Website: home-depot
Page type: customer-info-address
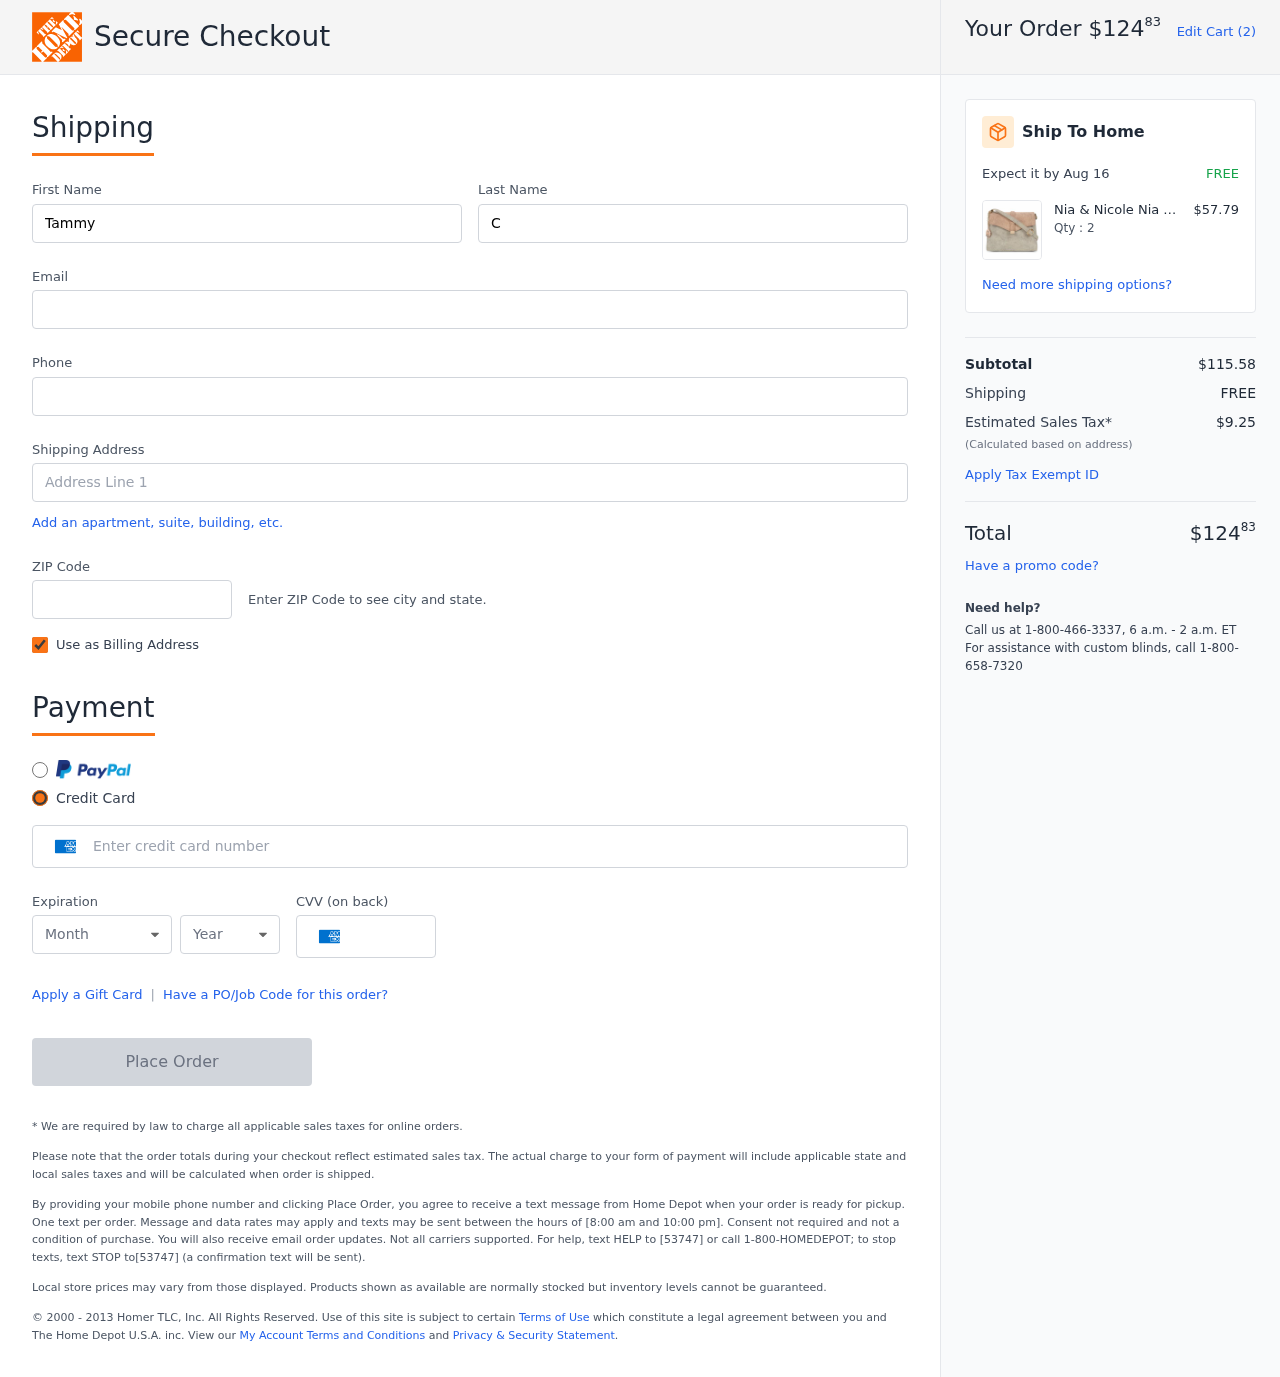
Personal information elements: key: PII_CARD_CVV
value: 6040
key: PII_CARD_EXPIRY_MONTH
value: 10
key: PII_CARD_EXPIRY_YEAR
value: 29
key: PII_CARD_NUMBER
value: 3441 7617 8078 369
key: PII_EMAIL
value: tammy.chavez@gmail.com
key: PII_FIRSTNAME
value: Tammy
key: PII_LASTNAME
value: Chavez
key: PII_PHONE
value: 9866584086
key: PII_POSTCODE
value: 01577
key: PII_STREET
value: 32697 Justin Wells
Product elements: key: PRODUCT1_BRAND
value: Nia & Nicole
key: PRODUCT1_NAME
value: Nia & Nicole Women's Sling Bag (Ivory, Peach)
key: PRODUCT1_NAME
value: Nia & Nicole Women's...
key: PRODUCT1_PRICE
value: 57.79
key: PRODUCT1_QUANTITY
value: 2
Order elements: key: ORDER_TOTAL
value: $12483
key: ORDER_NUM_ITEMS
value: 2
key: ORDER_DELIVERY_DATE
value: Aug 16
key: ORDER_SUBTOTAL
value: $115.58
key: ORDER_SHIPPING_COST
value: FREE
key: ORDER_TAX
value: $9.25